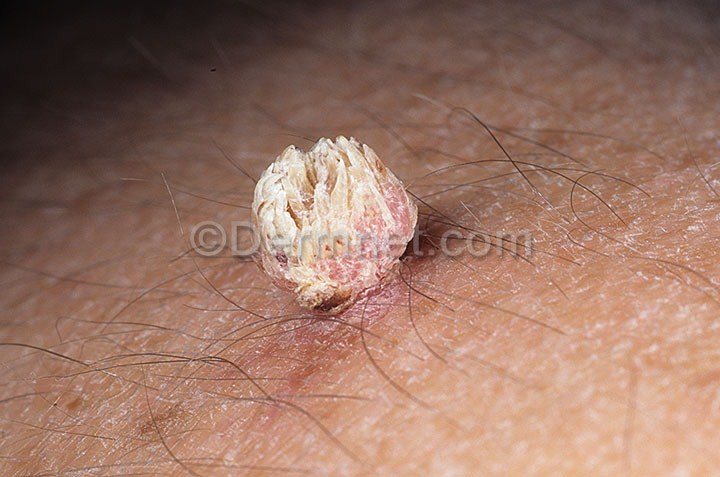
Disease: Warts Molluscum and other Viral Infections